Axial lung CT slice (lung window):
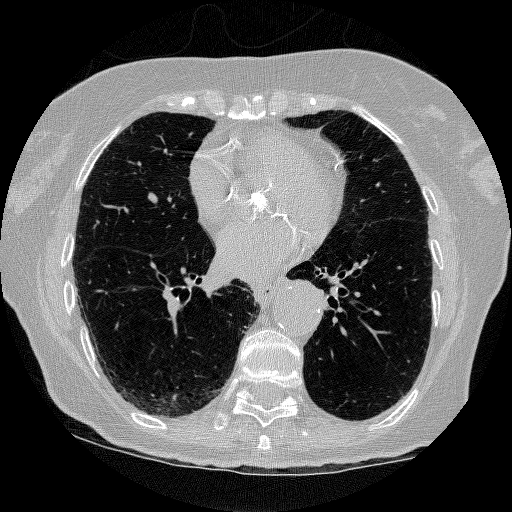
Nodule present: no